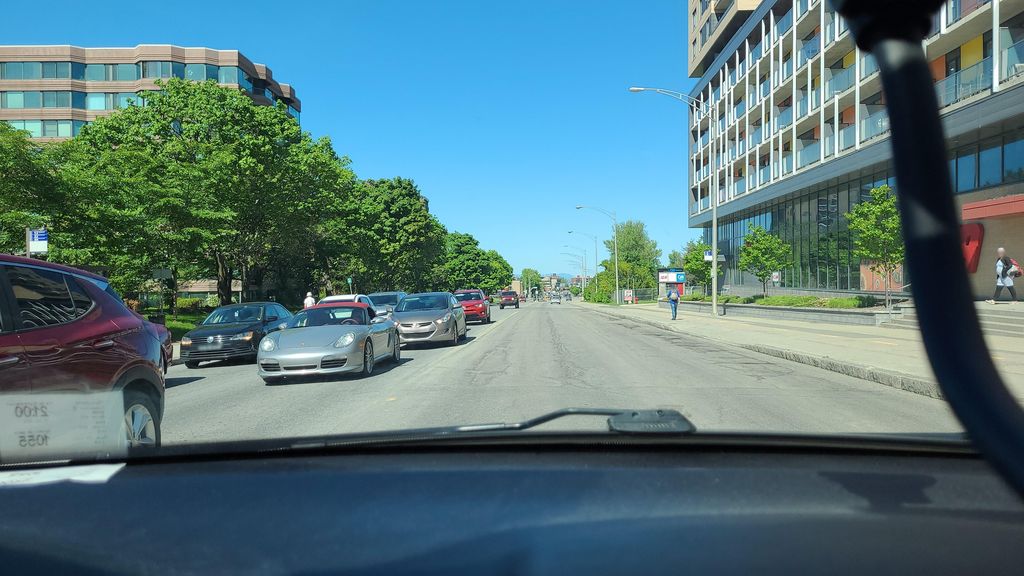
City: quebec_city